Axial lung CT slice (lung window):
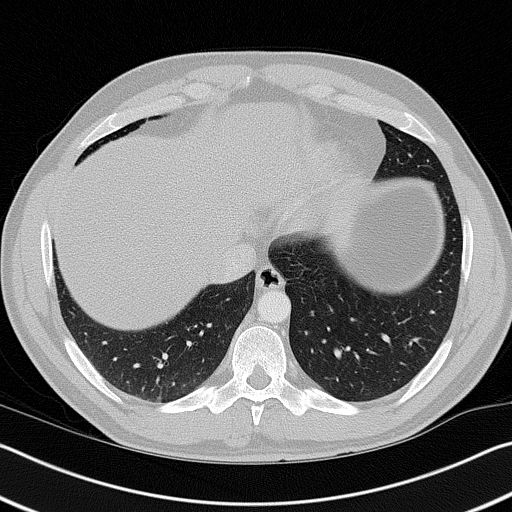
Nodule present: no